Aerial crown-view tile of a tropical tree (Barro Colorado Island, Panama), acquired 20241216:
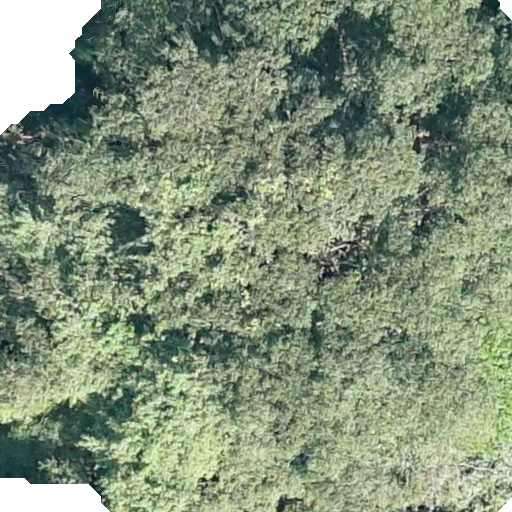
Species: Hura crepitans
GBIF accepted scientific name: Hura crepitans
Crown area: 501.412 m²